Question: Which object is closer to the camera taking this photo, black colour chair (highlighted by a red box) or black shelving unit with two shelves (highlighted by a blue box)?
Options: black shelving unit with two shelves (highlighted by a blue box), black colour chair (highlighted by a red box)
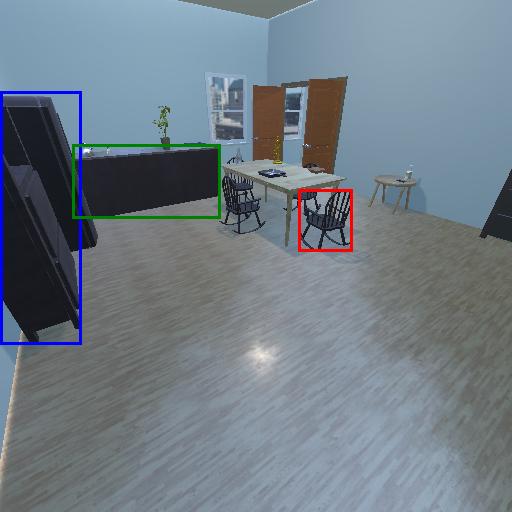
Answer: black shelving unit with two shelves (highlighted by a blue box)